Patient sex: M
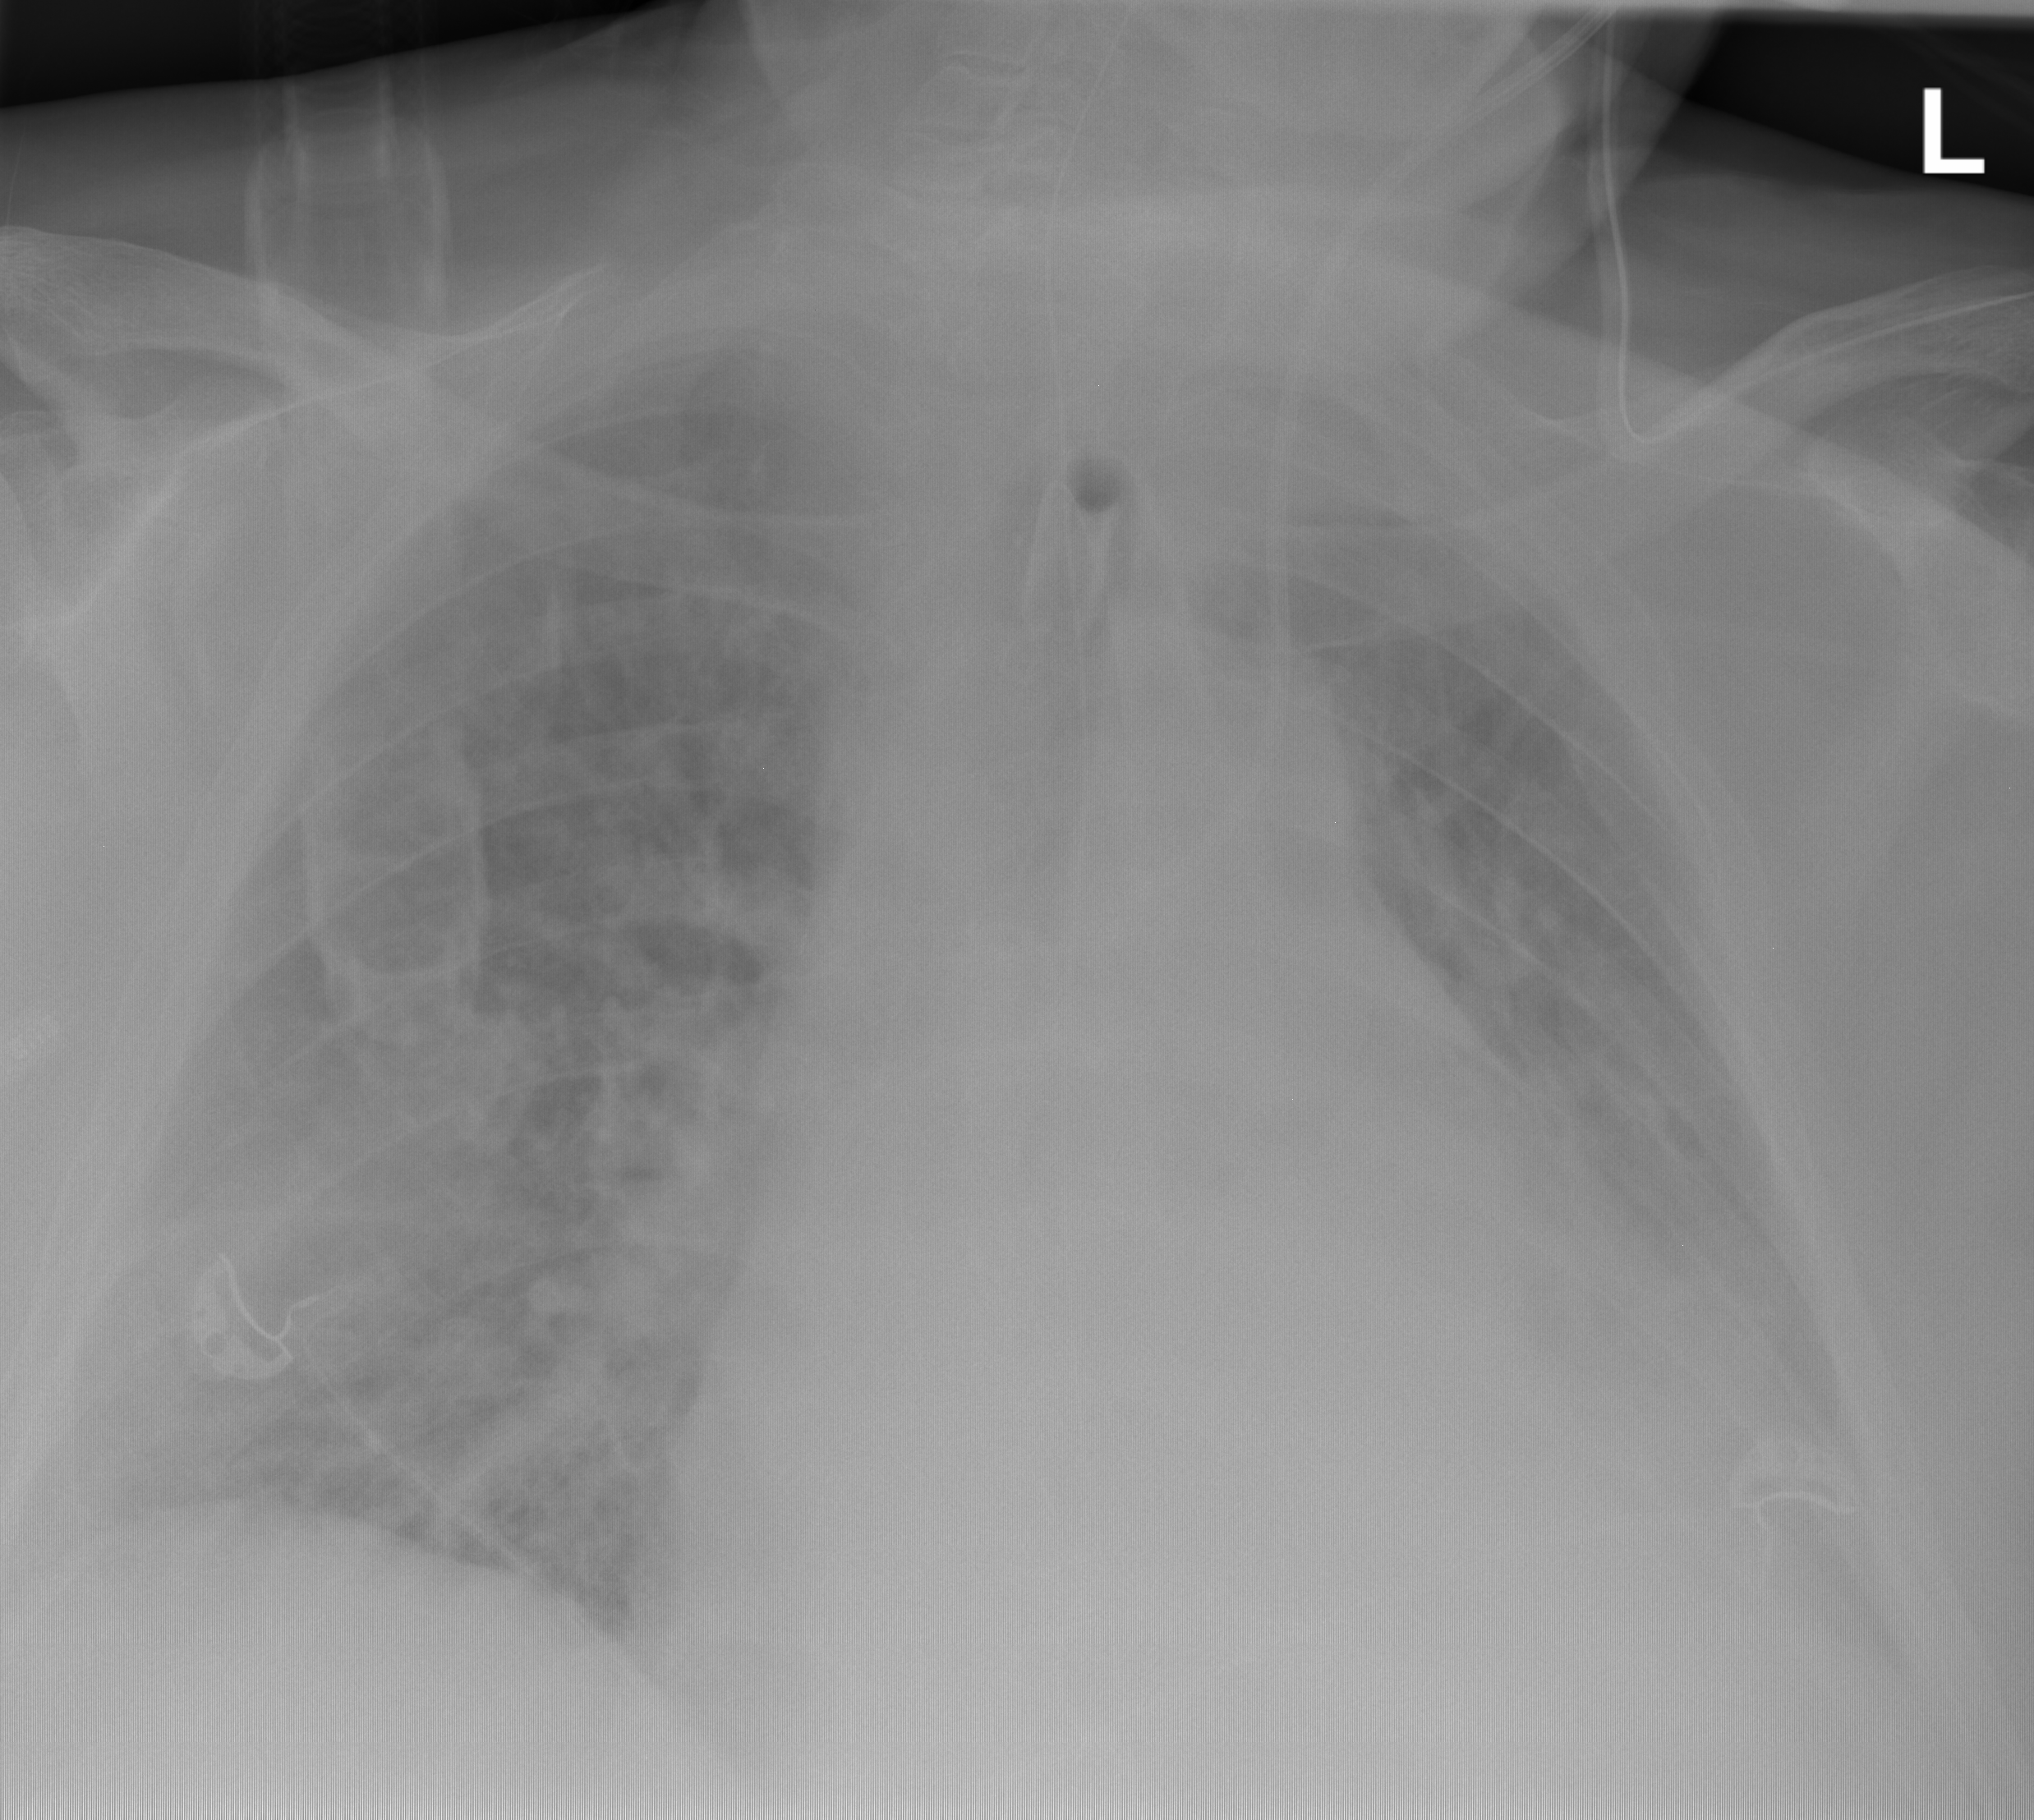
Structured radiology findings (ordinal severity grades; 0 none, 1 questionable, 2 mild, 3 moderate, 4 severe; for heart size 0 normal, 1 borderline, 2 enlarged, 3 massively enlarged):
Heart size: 3
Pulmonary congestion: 2
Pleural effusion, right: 2
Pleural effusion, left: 3
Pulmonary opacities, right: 2
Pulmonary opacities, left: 2
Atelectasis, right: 2
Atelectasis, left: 4